Question: To start with, I have never seen anything like this in 15 years of Excel programming.
On a lighter note I feel that this particular Excel File is Haunted :P
On a serious note, I really can't understand what's going on.
The code (I didn't write it) runs and hides the rows based on a condition. When you click on any cell except in column C in row '59', it shows that it is from row '58'. Only in cell C, it shows the correct address.

1. First I thought it is a ScreenUpdating issue but as you can see the code, that this is ruled out.
2. I manually went into all those cells starting from Col A to Col D and in Immediate window typed ?Activecell.Row. I got 58,59,58,58
3. Checked Google if anyone has ever experienced this kind of issue. But couldn't find a single instance! I don't know what else could be the issue.
'''
Private Sub Worksheet_BeforeDoubleClick(ByVal Target As Range, Cancel As Boolean)
Dim i, j, k, lastrow As Long
Dim finlast As Long
Application.ScreenUpdating = False
'Income_Disc
lastrow = Sheets("Financial_Disc1").Range("E65536").End(xlUp).Row
finlast = Sheets("Financial_Disc").Range("A65536").End(xlUp).Value + 1
If Target.Column = 9 And Target.Row = 1 Then
'Unhide Rows if I1 is double clicked
Sheets("Financial_Disc1").Rows("1:65536").EntireRow.Hidden = False
Else
If Target.Row > 7 And Target.Row < lastrow Then
If Target.Column = 9 Then
'Hide Rows
For j = Target.Row To lastrow
If Sheets("Financial_Disc1").Range("B" & CStr(j + 1)) <> "" Then
'Hide Rows
Sheets("Financial_Disc1").Range("A" & CStr(j)).EntireRow.Hidden = True
Exit For
Else
'Hide Rows
Sheets("Financial_Disc1").Range("A" & CStr(j)).EntireRow.Hidden = True
End If
Next j
End If
End If
End If
Sheets("Financial_Disc1").Range("A8:A65536").ClearContents
For i = 8 To lastrow
If Sheets("Financial_Disc1").Range("A" & CStr(i)).EntireRow.Hidden = True Then
If Sheets("Financial_Disc1").Range("B" & CStr(i)) <> "" Then
Sheets("Financial_Disc1").Range("A" & CStr(i)) = ""
End If
Else
If Sheets("Financial_Disc1").Range("B" & CStr(i)) <> "" Then
Sheets("Financial_Disc1").Range("A" & CStr(i)) = finlast
finlast = finlast + 1
End If
End If
Next i
Application.ScreenUpdating = True
End Sub
'''
As you can see this file has columns in reverse because it is from one of my client in Saudi Arabia.
Can anyone see what could be the problem? Or I should simply dismiss it as a "Rare" bug?
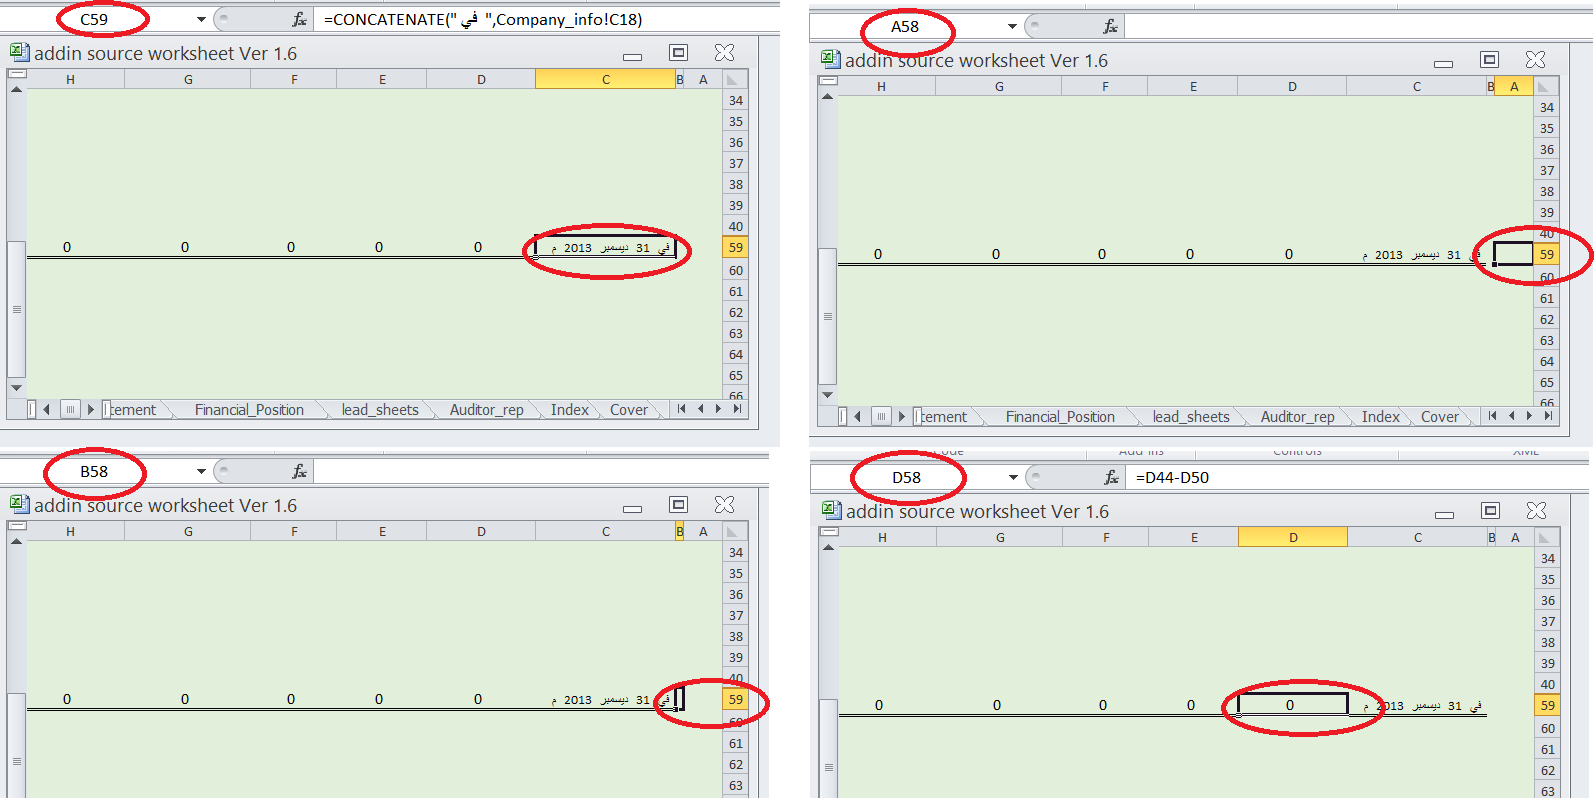
Answer: Please check the row for cells - traversing them can cause row "shifts"